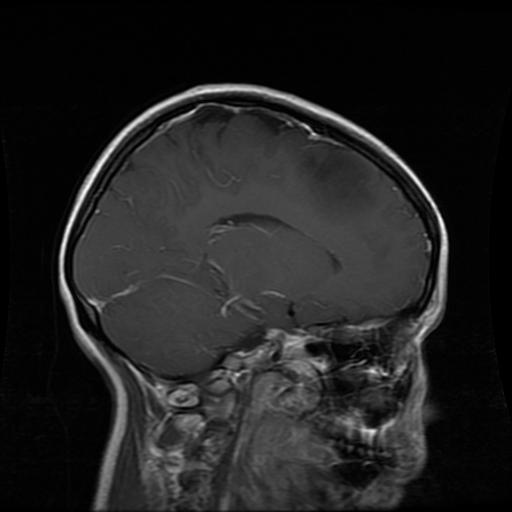
Label: glioma